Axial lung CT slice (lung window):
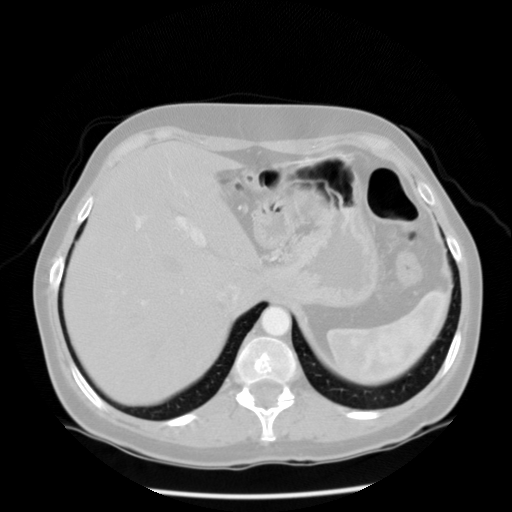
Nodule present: no